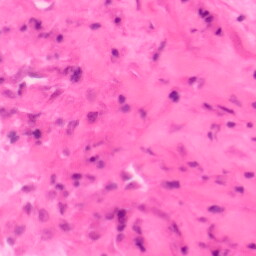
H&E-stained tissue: Colon